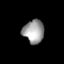
Tissue: lung
Cell type: Epithelial cells
Senescence score: 0.2249
Nuclear area (px): 476
Mean DAPI intensity: 156.933